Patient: sex M, age 79
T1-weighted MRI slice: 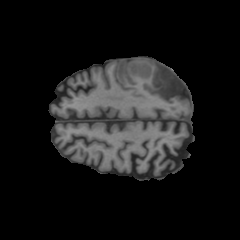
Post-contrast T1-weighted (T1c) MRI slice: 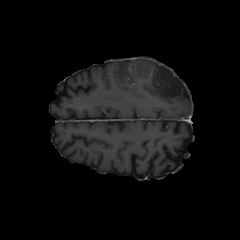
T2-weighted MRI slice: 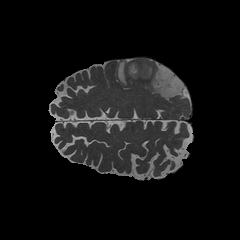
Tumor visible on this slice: yes
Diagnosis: Glioblastoma, IDH-wildtype
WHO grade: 4